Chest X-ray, PA view. Patient: 42 years old, sex M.
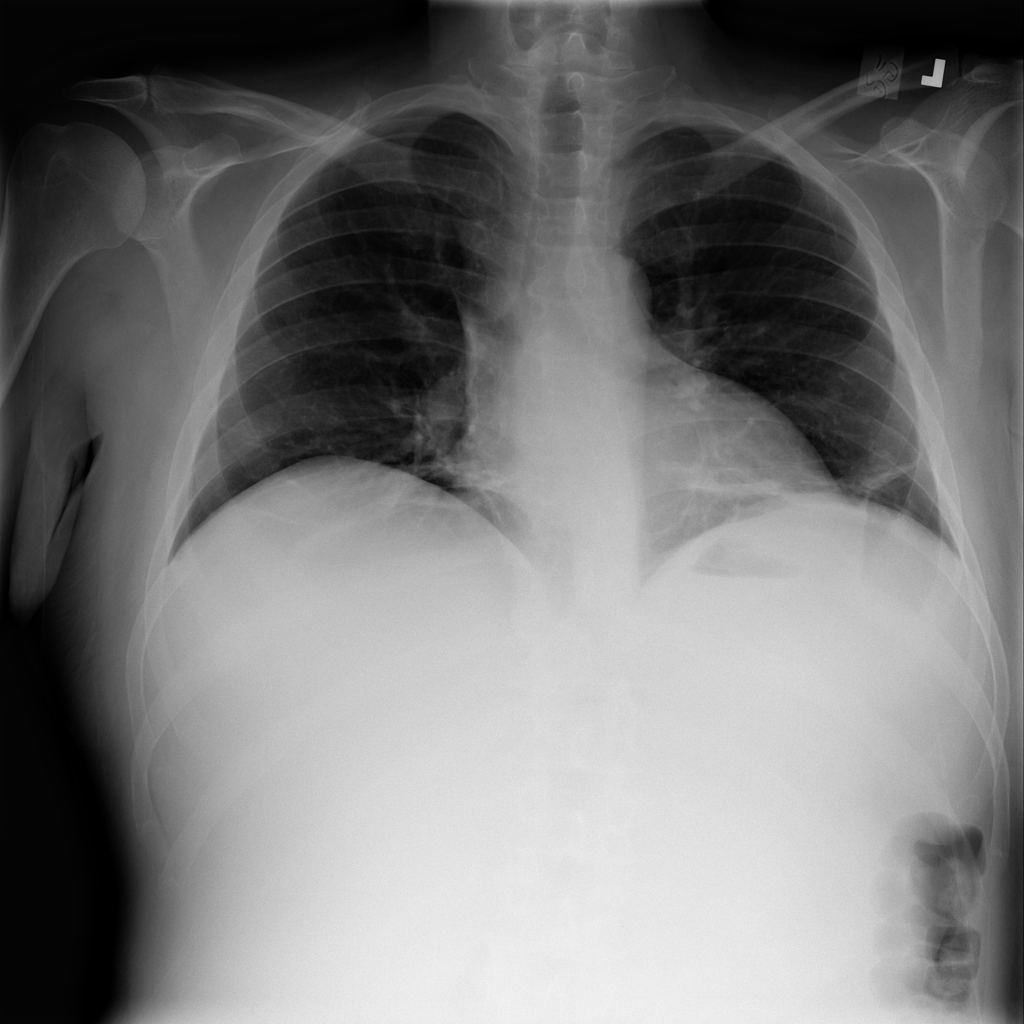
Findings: Atelectasis